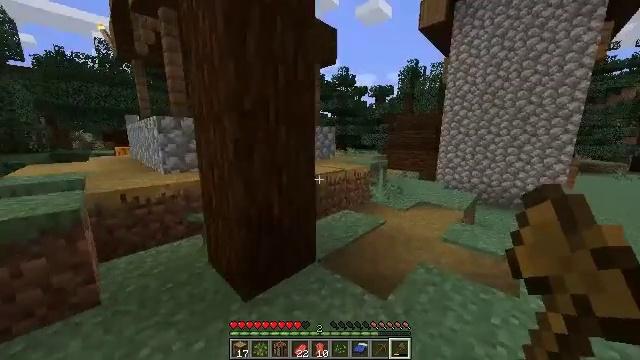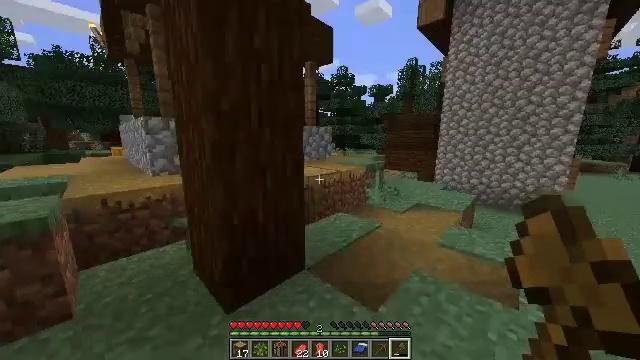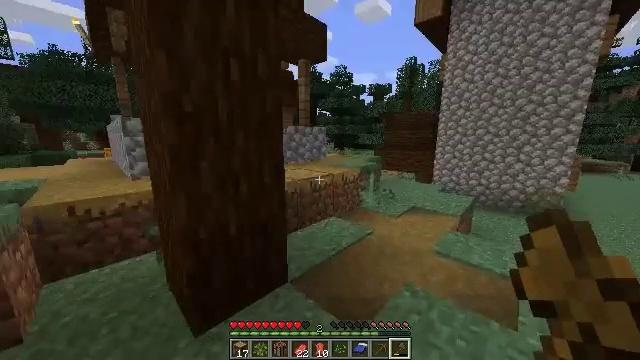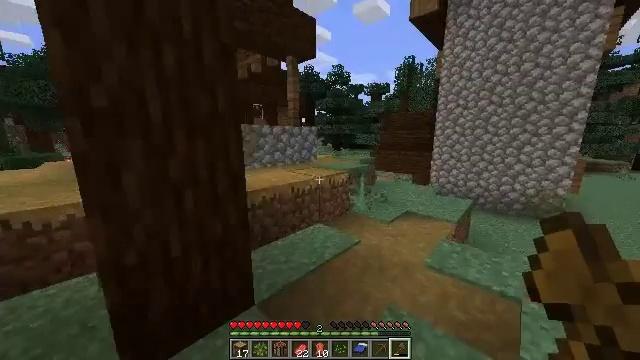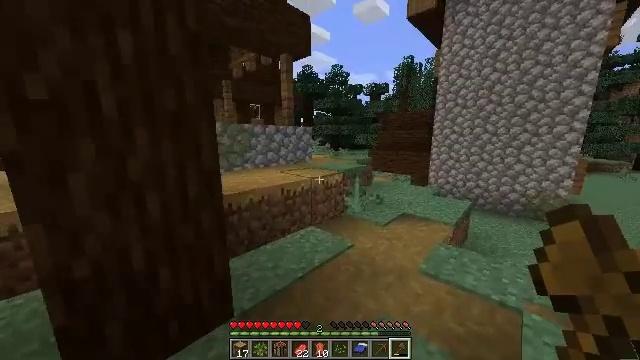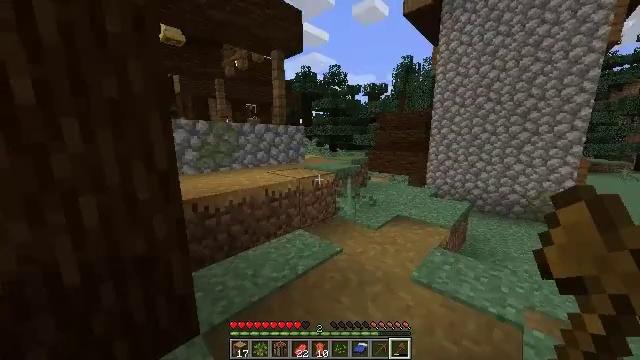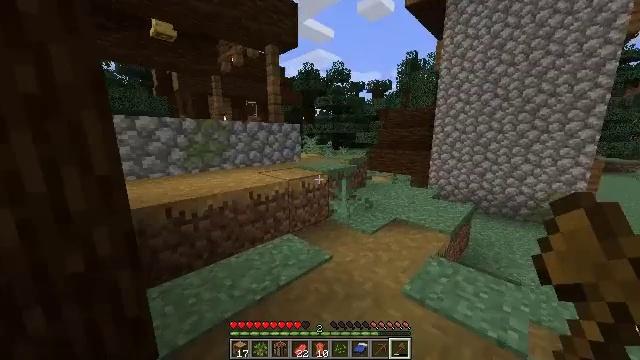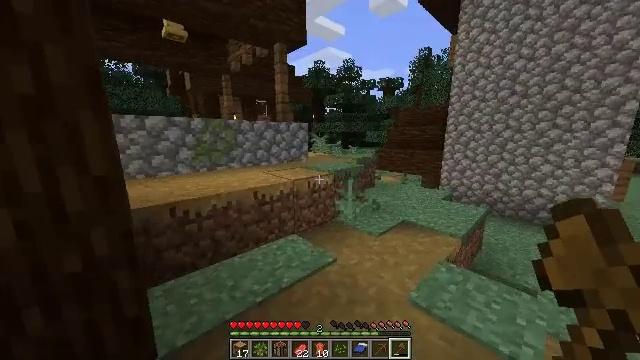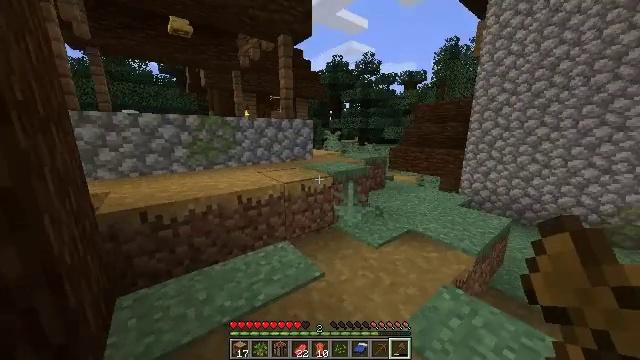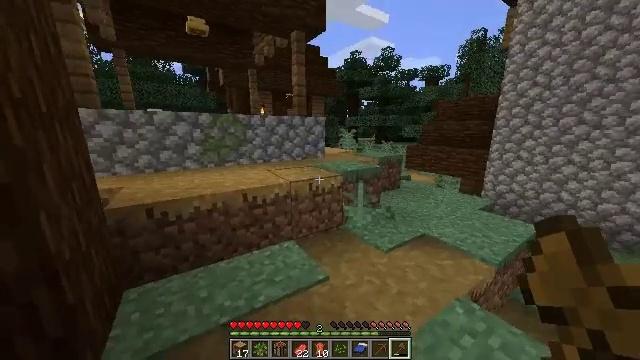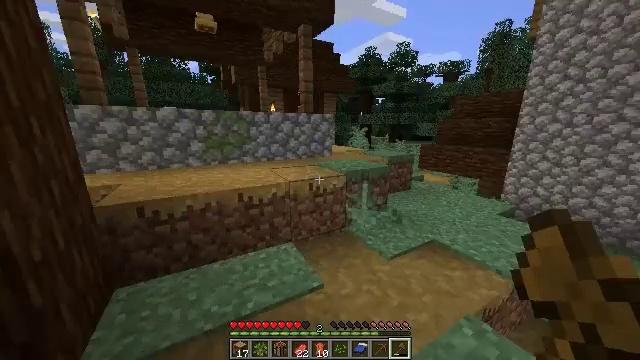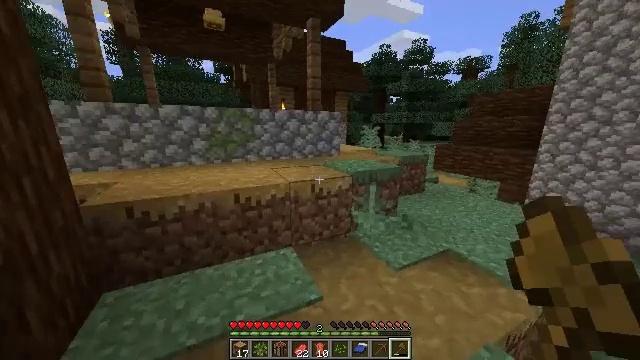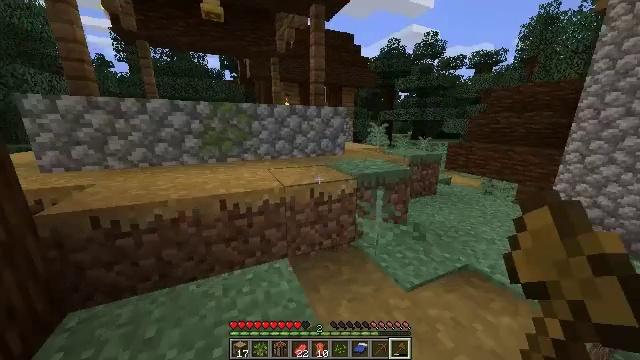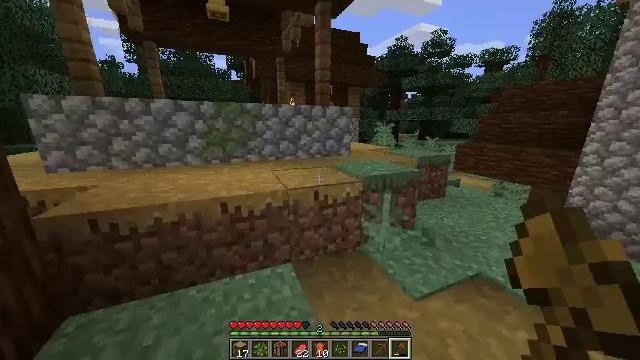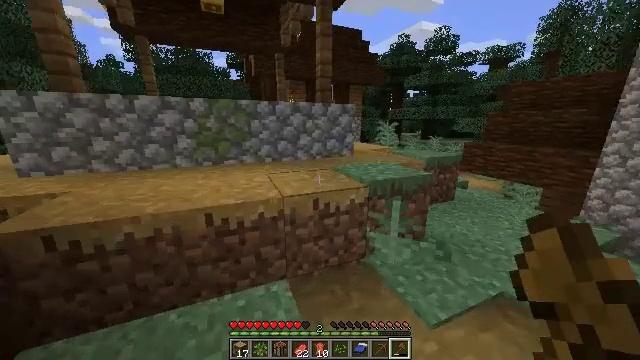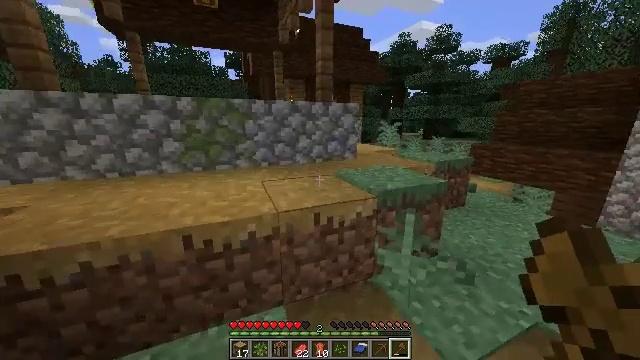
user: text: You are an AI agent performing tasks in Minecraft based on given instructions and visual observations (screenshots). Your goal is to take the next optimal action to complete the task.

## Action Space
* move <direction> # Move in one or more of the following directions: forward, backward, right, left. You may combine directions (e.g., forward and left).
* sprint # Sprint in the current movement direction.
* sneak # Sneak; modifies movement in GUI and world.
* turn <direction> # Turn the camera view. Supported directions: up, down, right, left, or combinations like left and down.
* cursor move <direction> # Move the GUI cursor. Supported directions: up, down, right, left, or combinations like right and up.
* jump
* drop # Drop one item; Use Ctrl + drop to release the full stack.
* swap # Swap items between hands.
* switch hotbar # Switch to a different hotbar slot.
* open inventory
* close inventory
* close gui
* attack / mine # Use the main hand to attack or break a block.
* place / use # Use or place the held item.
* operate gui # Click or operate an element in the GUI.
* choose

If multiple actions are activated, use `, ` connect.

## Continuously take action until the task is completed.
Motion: motion action
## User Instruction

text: Break the pumpkin to collect it.
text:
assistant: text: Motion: move forward and move right
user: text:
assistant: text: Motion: move forward and move right
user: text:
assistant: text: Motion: move forward and move right
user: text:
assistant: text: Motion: move forward and move right
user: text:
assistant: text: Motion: move forward and move right
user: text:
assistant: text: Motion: move forward and move right, turn left
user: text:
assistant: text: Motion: move forward and move right, turn left
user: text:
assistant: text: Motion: move forward and move right, turn left
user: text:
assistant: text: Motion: move forward and move right, turn left
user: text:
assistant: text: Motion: move forward, turn left
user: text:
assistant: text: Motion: move forward, turn left
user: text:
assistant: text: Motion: move forward, turn left
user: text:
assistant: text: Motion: move forward, turn left
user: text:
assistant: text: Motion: move forward
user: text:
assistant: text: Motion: move forward
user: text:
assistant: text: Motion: move forward, jump
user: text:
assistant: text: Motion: move forward, jump
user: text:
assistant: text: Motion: move forward, jump
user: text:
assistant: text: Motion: move forward and move right, jump
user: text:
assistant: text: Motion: move forward and move right, jump
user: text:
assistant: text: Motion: move forward and move right
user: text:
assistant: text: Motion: move forward and move right
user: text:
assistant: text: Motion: move forward and move right
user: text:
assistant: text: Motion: move forward and move right
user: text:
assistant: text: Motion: move forward and move right
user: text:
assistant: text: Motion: move forward and move right
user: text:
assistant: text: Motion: move forward and move right
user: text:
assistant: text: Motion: move forward and move right
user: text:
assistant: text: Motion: move forward and move right
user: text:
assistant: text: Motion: move forward and move right, turn left